高三 · 代数
已知函数 $f(x)=a x^{3}+x^{2}(a \in R)$ 在 $x=-\frac{4}{3}$ 处取得极值.

(1) 求实数 $\mathrm{a}$ 的值;

(2) 若 $g(x)=f(x) \cdot e^{x}$ (其中 $\mathrm{e}$ 为自然对数的底数), 求曲线 $g(x)$ 在点 $(1, g(1)$ 处的切线的方程.
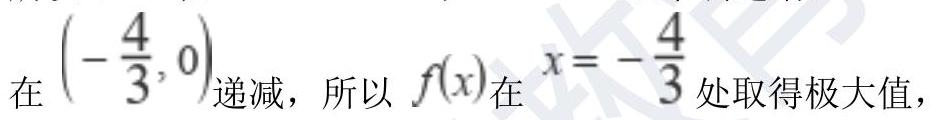
答案: (1) 【解析】 由题意可得 $f^{\prime}(x)=3 a x^{2}+2 x$,

因为 $f(x)_{\text {在 }} x=-\frac{4}{3}$ 处取得极值, 所以 $f\left(-\frac{4}{3}\right)=0$,

即 $3 a \times \frac{16}{9}+2 \times\left(-\frac{4}{3}\right)=\frac{16 a}{3}-\frac{8}{3}=0$, 解得 $a=\frac{1}{2}$.

此时 $f^{\prime}(x)=\frac{3}{2} x^{2}+2 x=\frac{3}{2} x\left(x+\frac{4}{3}\right)$,

所以 $f(x)$ 在 $\left(-\infty,-\frac{4}{3}\right)_{\text {和 }}(0,+\infty)$ 上单调递增,

因此所求的 $\mathrm{a}$ 的值为 $a=\frac{1}{2}$;

(2) 【解析】 由题意得 $g(x)=\left(\frac{x^{3}}{2}+x^{2}\right) \cdot e^{x}$, 故 $g(1)=\frac{3 e}{2}$,又 ${ }^{g(x)}=\left(\frac{3}{2} x^{2}+2 x\right) \mathrm{e}^{x}+\left(\frac{x^{3}}{2}+x^{2}\right) \mathrm{e}^{x}=\frac{1}{2} x(x+1)(x+4) e^{x}$, 则 $g(1)=5 e$,因此曲线 $g(x)$ 点 $(1, g(1))_{\text {处的切线的方程为 }} y-\frac{3 e}{2}=5 e(x-1)$,即 $10 e x-2 y-7 e=0$.

【分析】(1) 求导, 令 $f^{\prime}\left(-\frac{4}{3}\right)=0$ 即可解得答案; (2) 先写出 $g(x)=f(x) \cdot e^{x}$ 的解析式并求导,计算 $g(1) 、 g^{\prime}(1)$, 然后利用直线的点斜式方程写出曲线 $g(x)$ 在点 $(1, g(1))_{\text {处的切线方程. }}$.

25. 答案: (1) 【解析】 由题意, 函数 $f(x)=(x+1) \cdot(\ln (x+1)-1)$, 则 $f^{\prime}(x)=\ln (x+1)$,

当 $x=0$ 时, $f^{\prime}(x)=0$, 所以 $(-1,0)$ 为减函数, $(0,+\infty)$ 为增函数,

$f(x)$ 的极小值是 $f(0)=-1$, 无极大值;

(2) 【解析】 $g(x)=(x+1)(\ln (x+1)-1)-a x-b(0 \leq x \leq 1)$,则 $g(x)=\ln (x+1)-a_{\text {且 }}(0 \leq \ln (x+1) \leq \ln 2)$,

(1) $a \leq 0$ 时, 则 $g(x) \geq 0$, 所以 $g(x)$ 在 $[0,1]$ 上是增函数, 得: $\left\{\begin{array}{l}g(0) \leq 0 \\ g(1) \geq 0\end{array} \Rightarrow\left\{\begin{array}{l}-1-b \leq 0 \\ 2(\ln 2-1)-a-b \geq 0\end{array} \Rightarrow-1 \leq b \leq 2(\ln 2-1)-a\right.\right.$,所以 $a^{2}+b \geq-1$,

(2) $a \geq \ln 2$ 时, 则 $g(x) \leq 0$, 所以 $g(x)$ 在 $[0,1]$ 上是减函数, 得:

$\left\{\begin{array}{l}g(0) \geq 0 \\ g(1) \leq 0\end{array} \Rightarrow\left\{\begin{array}{l}-1-b \geq 0 \\ 2(\ln 2-1)-a-b \leq 0\end{array} \Rightarrow 2(\ln 2-1)-a \leq b \leq-1\right.\right.$,

所以 $a^{2}+b \geq a^{2}+2(\ln 2-1)-a \geq(\ln 2)^{2}+\ln 2-2>-1$,

(3) $0 \leq a \leq \ln 2$ 时, 则 $\exists x_{0} \in[0,1]$, 使得 $a=\ln \left(x_{0}+1\right)$,

易知 $g(x)$ 在 $\left(0, x_{0}\right)$ 上是减函数, 在 $\left(x_{0}, 1\right)$ 上是增函数, 得:

$\left\{\begin{array}{c}g(0)=-1-b \\ g(1)=2(\ln 2-1)-a-b \\ g\left(x_{0}\right) \leq 0\end{array} \Rightarrow\left\{\begin{array}{l}g(0)=-1-b \\ g(1)=2(\ln 2-1)-a-b \\ g\left(x_{0}\right) \leq 0\end{array}\right.\right.$

所以 $a^{2}+b \geq a^{2}+\left(x_{0}+1\right)\left(\ln \left(x_{0}+1\right)-1\right)-a x_{0}=a^{2}+a-e^{a}$,

记 $h(a)=a^{2}+a-e^{a}$, 则 $h^{\prime}(a)=2 a+1-e^{a}, \quad h^{\prime \prime}(a)=2-e^{a}$,

由 $0 \leq a \leq \ln 2$, 得 $h^{\prime \prime}(a)>0$, 所以 $h^{\prime}(a)$ 在 $(0, \ln 2)$ 上为增函数,

得: $h^{\prime}(a) \geq h^{\prime}(0)=0$, 所以以 $h(a)$ 在 $(0, \ln 2)$ 上为增函数,

得: $h(a)=a^{2}+a-e^{a} \geq h(0)=-1$,

此时可验证 $g(0)$ 或 $g(1)$ 必有其一大于等于 0 , 故零点存在;

由 (1) (2) (3) 可得: $a^{2}+b$ 的最小值等于 -1 .

【分析】(1) 求出函数的导数, 求得函数 $f(x)$ 的单调性, 进而求得函数的极值; (2) 求出 $g(x)$ 得解析式, 求出 $g(x)$ 的都是, 通过讨论 $\mathrm{a}$ 的范围得到函数的单调性, 求出 $\mathrm{b}$ 得范围, 进而求得 $a^{2}+b$ 的最小值.
解析: 答案: (1) 【解析】 由题意可得 $f^{\prime}(x)=3 a x^{2}+2 x$,

因为 $f(x)_{\text {在 }} x=-\frac{4}{3}$ 处取得极值, 所以 $f\left(-\frac{4}{3}\right)=0$,

即 $3 a \times \frac{16}{9}+2 \times\left(-\frac{4}{3}\right)=\frac{16 a}{3}-\frac{8}{3}=0$, 解得 $a=\frac{1}{2}$.

此时 $f^{\prime}(x)=\frac{3}{2} x^{2}+2 x=\frac{3}{2} x\left(x+\frac{4}{3}\right)$,

所以 $f(x)$ 在 $\left(-\infty,-\frac{4}{3}\right)_{\text {和 }}(0,+\infty)$ 上单调递增,

因此所求的 $\mathrm{a}$ 的值为 $a=\frac{1}{2}$;

(2) 【解析】 由题意得 $g(x)=\left(\frac{x^{3}}{2}+x^{2}\right) \cdot e^{x}$, 故 $g(1)=\frac{3 e}{2}$,又 ${ }^{g(x)}=\left(\frac{3}{2} x^{2}+2 x\right) \mathrm{e}^{x}+\left(\frac{x^{3}}{2}+x^{2}\right) \mathrm{e}^{x}=\frac{1}{2} x(x+1)(x+4) e^{x}$, 则 $g(1)=5 e$,因此曲线 $g(x)$ 点 $(1, g(1))_{\text {处的切线的方程为 }} y-\frac{3 e}{2}=5 e(x-1)$,即 $10 e x-2 y-7 e=0$.

【分析】(1) 求导, 令 $f^{\prime}\left(-\frac{4}{3}\right)=0$ 即可解得答案; (2) 先写出 $g(x)=f(x) \cdot e^{x}$ 的解析式并求导,计算 $g(1) 、 g^{\prime}(1)$, 然后利用直线的点斜式方程写出曲线 $g(x)$ 在点 $(1, g(1))_{\text {处的切线方程. }}$.

25. 答案: (1) 【解析】 由题意, 函数 $f(x)=(x+1) \cdot(\ln (x+1)-1)$, 则 $f^{\prime}(x)=\ln (x+1)$,

当 $x=0$ 时, $f^{\prime}(x)=0$, 所以 $(-1,0)$ 为减函数, $(0,+\infty)$ 为增函数,

$f(x)$ 的极小值是 $f(0)=-1$, 无极大值;

(2) 【解析】 $g(x)=(x+1)(\ln (x+1)-1)-a x-b(0 \leq x \leq 1)$,则 $g(x)=\ln (x+1)-a_{\text {且 }}(0 \leq \ln (x+1) \leq \ln 2)$,

(1) $a \leq 0$ 时, 则 $g(x) \geq 0$, 所以 $g(x)$ 在 $[0,1]$ 上是增函数, 得: $\left\{\begin{array}{l}g(0) \leq 0 \\ g(1) \geq 0\end{array} \Rightarrow\left\{\begin{array}{l}-1-b \leq 0 \\ 2(\ln 2-1)-a-b \geq 0\end{array} \Rightarrow-1 \leq b \leq 2(\ln 2-1)-a\right.\right.$,所以 $a^{2}+b \geq-1$,

(2) $a \geq \ln 2$ 时, 则 $g(x) \leq 0$, 所以 $g(x)$ 在 $[0,1]$ 上是减函数, 得:

$\left\{\begin{array}{l}g(0) \geq 0 \\ g(1) \leq 0\end{array} \Rightarrow\left\{\begin{array}{l}-1-b \geq 0 \\ 2(\ln 2-1)-a-b \leq 0\end{array} \Rightarrow 2(\ln 2-1)-a \leq b \leq-1\right.\right.$,

所以 $a^{2}+b \geq a^{2}+2(\ln 2-1)-a \geq(\ln 2)^{2}+\ln 2-2>-1$,

(3) $0 \leq a \leq \ln 2$ 时, 则 $\exists x_{0} \in[0,1]$, 使得 $a=\ln \left(x_{0}+1\right)$,

易知 $g(x)$ 在 $\left(0, x_{0}\right)$ 上是减函数, 在 $\left(x_{0}, 1\right)$ 上是增函数, 得:

$\left\{\begin{array}{c}g(0)=-1-b \\ g(1)=2(\ln 2-1)-a-b \\ g\left(x_{0}\right) \leq 0\end{array} \Rightarrow\left\{\begin{array}{l}g(0)=-1-b \\ g(1)=2(\ln 2-1)-a-b \\ g\left(x_{0}\right) \leq 0\end{array}\right.\right.$

所以 $a^{2}+b \geq a^{2}+\left(x_{0}+1\right)\left(\ln \left(x_{0}+1\right)-1\right)-a x_{0}=a^{2}+a-e^{a}$,

记 $h(a)=a^{2}+a-e^{a}$, 则 $h^{\prime}(a)=2 a+1-e^{a}, \quad h^{\prime \prime}(a)=2-e^{a}$,

由 $0 \leq a \leq \ln 2$, 得 $h^{\prime \prime}(a)>0$, 所以 $h^{\prime}(a)$ 在 $(0, \ln 2)$ 上为增函数,

得: $h^{\prime}(a) \geq h^{\prime}(0)=0$, 所以以 $h(a)$ 在 $(0, \ln 2)$ 上为增函数,

得: $h(a)=a^{2}+a-e^{a} \geq h(0)=-1$,

此时可验证 $g(0)$ 或 $g(1)$ 必有其一大于等于 0 , 故零点存在;

由 (1) (2) (3) 可得: $a^{2}+b$ 的最小值等于 -1 .

【分析】(1) 求出函数的导数, 求得函数 $f(x)$ 的单调性, 进而求得函数的极值; (2) 求出 $g(x)$ 得解析式, 求出 $g(x)$ 的都是, 通过讨论 $\mathrm{a}$ 的范围得到函数的单调性, 求出 $\mathrm{b}$ 得范围, 进而求得 $a^{2}+b$ 的最小值.